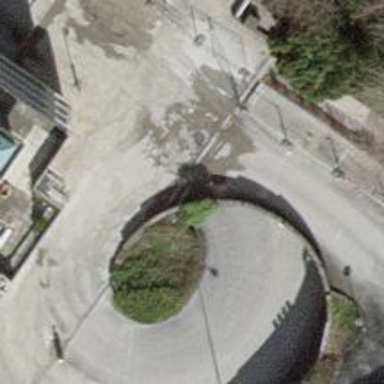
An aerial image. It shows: Driveway tunnel under the road.